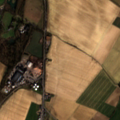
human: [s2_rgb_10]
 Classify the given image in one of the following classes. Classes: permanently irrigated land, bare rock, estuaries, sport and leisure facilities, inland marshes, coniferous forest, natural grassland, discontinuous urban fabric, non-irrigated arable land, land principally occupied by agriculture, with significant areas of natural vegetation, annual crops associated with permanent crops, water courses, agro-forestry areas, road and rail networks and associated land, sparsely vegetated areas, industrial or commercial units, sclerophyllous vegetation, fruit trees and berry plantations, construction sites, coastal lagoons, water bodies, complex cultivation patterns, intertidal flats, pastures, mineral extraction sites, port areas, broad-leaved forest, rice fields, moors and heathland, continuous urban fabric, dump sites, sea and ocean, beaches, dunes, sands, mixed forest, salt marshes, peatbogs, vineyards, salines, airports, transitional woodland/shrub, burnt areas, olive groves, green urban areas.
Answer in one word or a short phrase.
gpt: discontinuous urban fabric, sport and leisure facilities, non-irrigated arable land, pastures